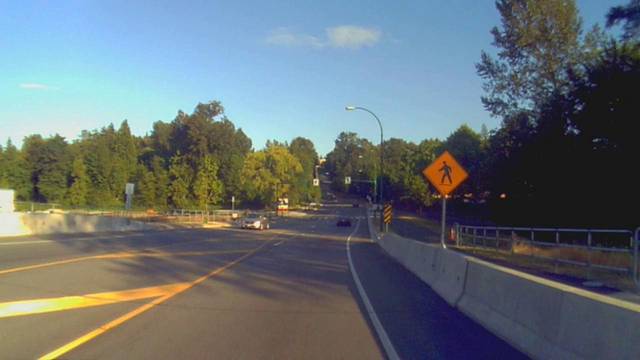
Region: Canada
Coordinates: 49.244, -122.91